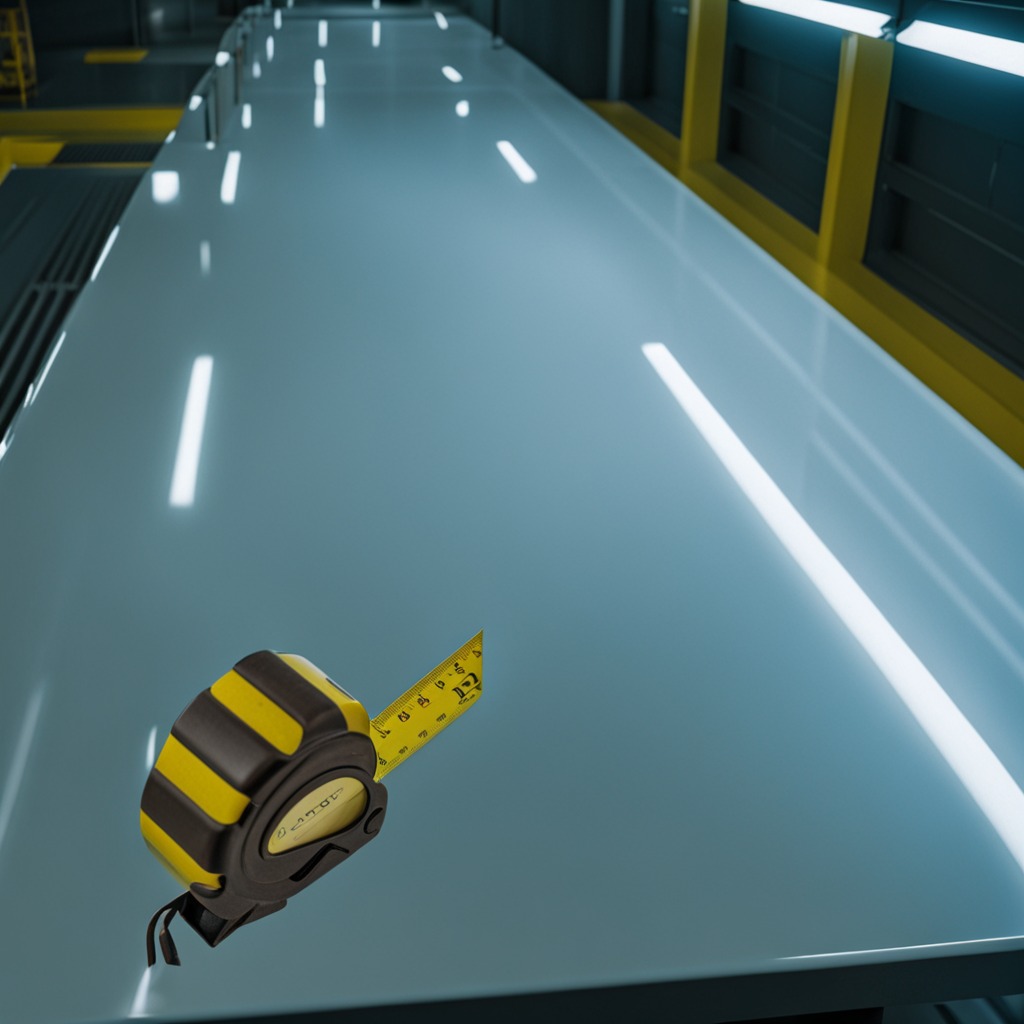
A measuring tape lies on the table in a ship maintenance bay industrial lighting.